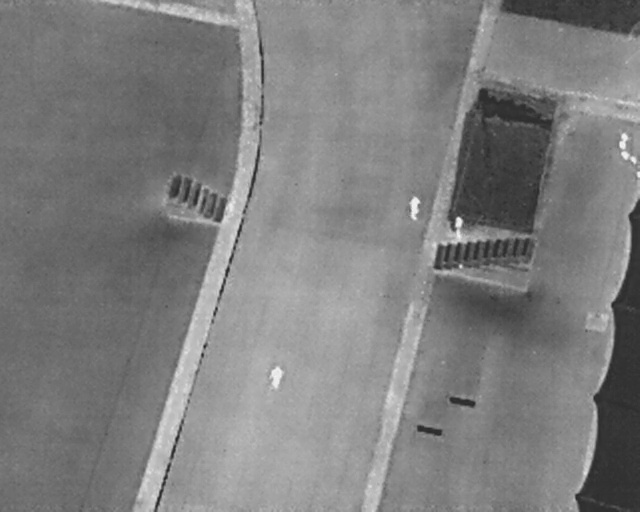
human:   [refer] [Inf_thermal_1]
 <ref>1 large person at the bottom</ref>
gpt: <box>[[40, 71, 45, 75, 2]]</box>